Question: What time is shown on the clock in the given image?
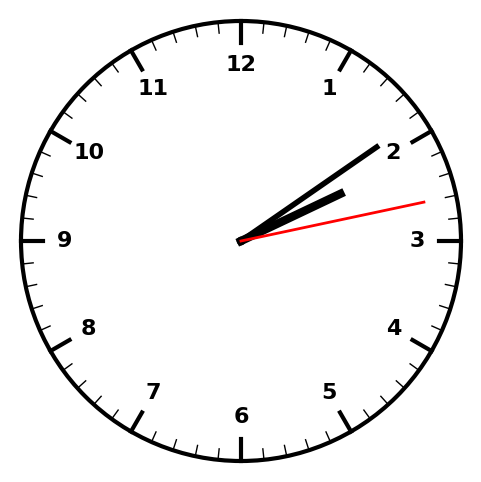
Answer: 02:09:13